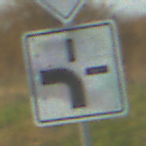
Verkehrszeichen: VerlaufVorfahrtsstrasse1
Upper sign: Vorfahrtsstrasse
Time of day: SunriseSunset
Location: Outdoor (Nature)
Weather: PartlyCloudy
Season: NotSpecified
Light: Natural